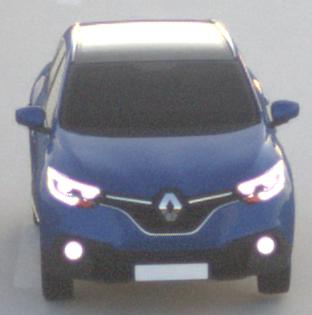
Make: Renault
Model: Kadjar ENERGY TCe 130
Detailed model: Kadjar
Model produced from: 2015/05
Model produced until: 2018/08
Doors: 5
Color: blue
Road condition: dry road
Daytime: sunrise or sunset
Contrast: low contrast